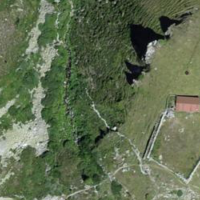
EUNIS habitat code: 26
Species observed at this site:
Micranthes stellaris
Podisma pedestris
Zygaena exulans